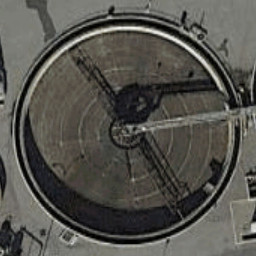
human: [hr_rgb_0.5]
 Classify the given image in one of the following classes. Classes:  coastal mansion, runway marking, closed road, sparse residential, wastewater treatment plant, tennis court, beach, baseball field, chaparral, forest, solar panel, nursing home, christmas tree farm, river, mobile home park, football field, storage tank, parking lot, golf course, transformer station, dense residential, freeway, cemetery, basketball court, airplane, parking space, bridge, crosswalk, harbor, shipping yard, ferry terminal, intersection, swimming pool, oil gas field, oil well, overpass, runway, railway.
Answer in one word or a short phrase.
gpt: wastewater treatment plant